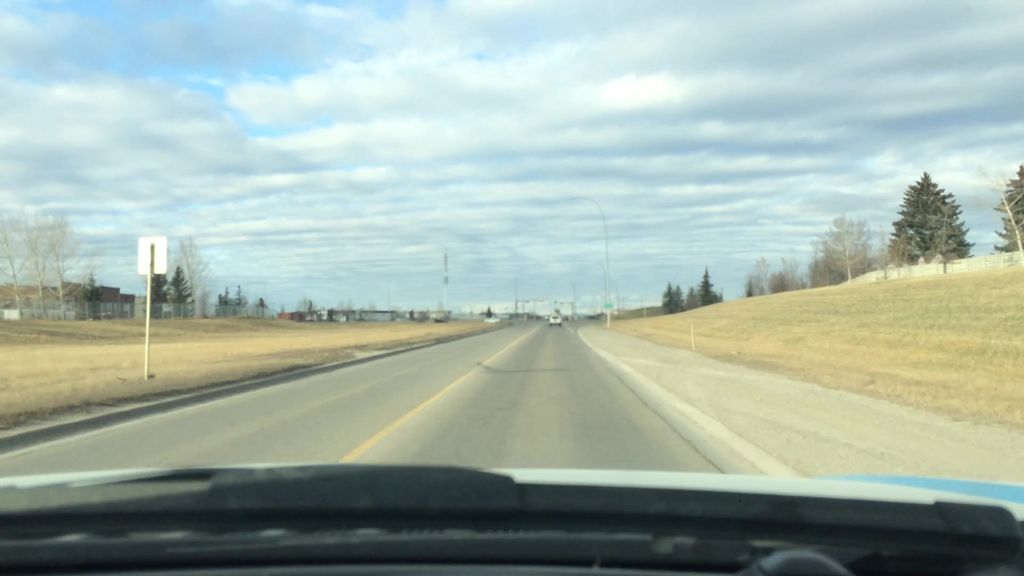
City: calgary